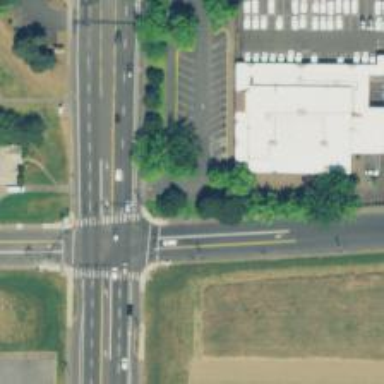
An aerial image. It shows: Tertiary road with sidewalk on the left.